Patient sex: M
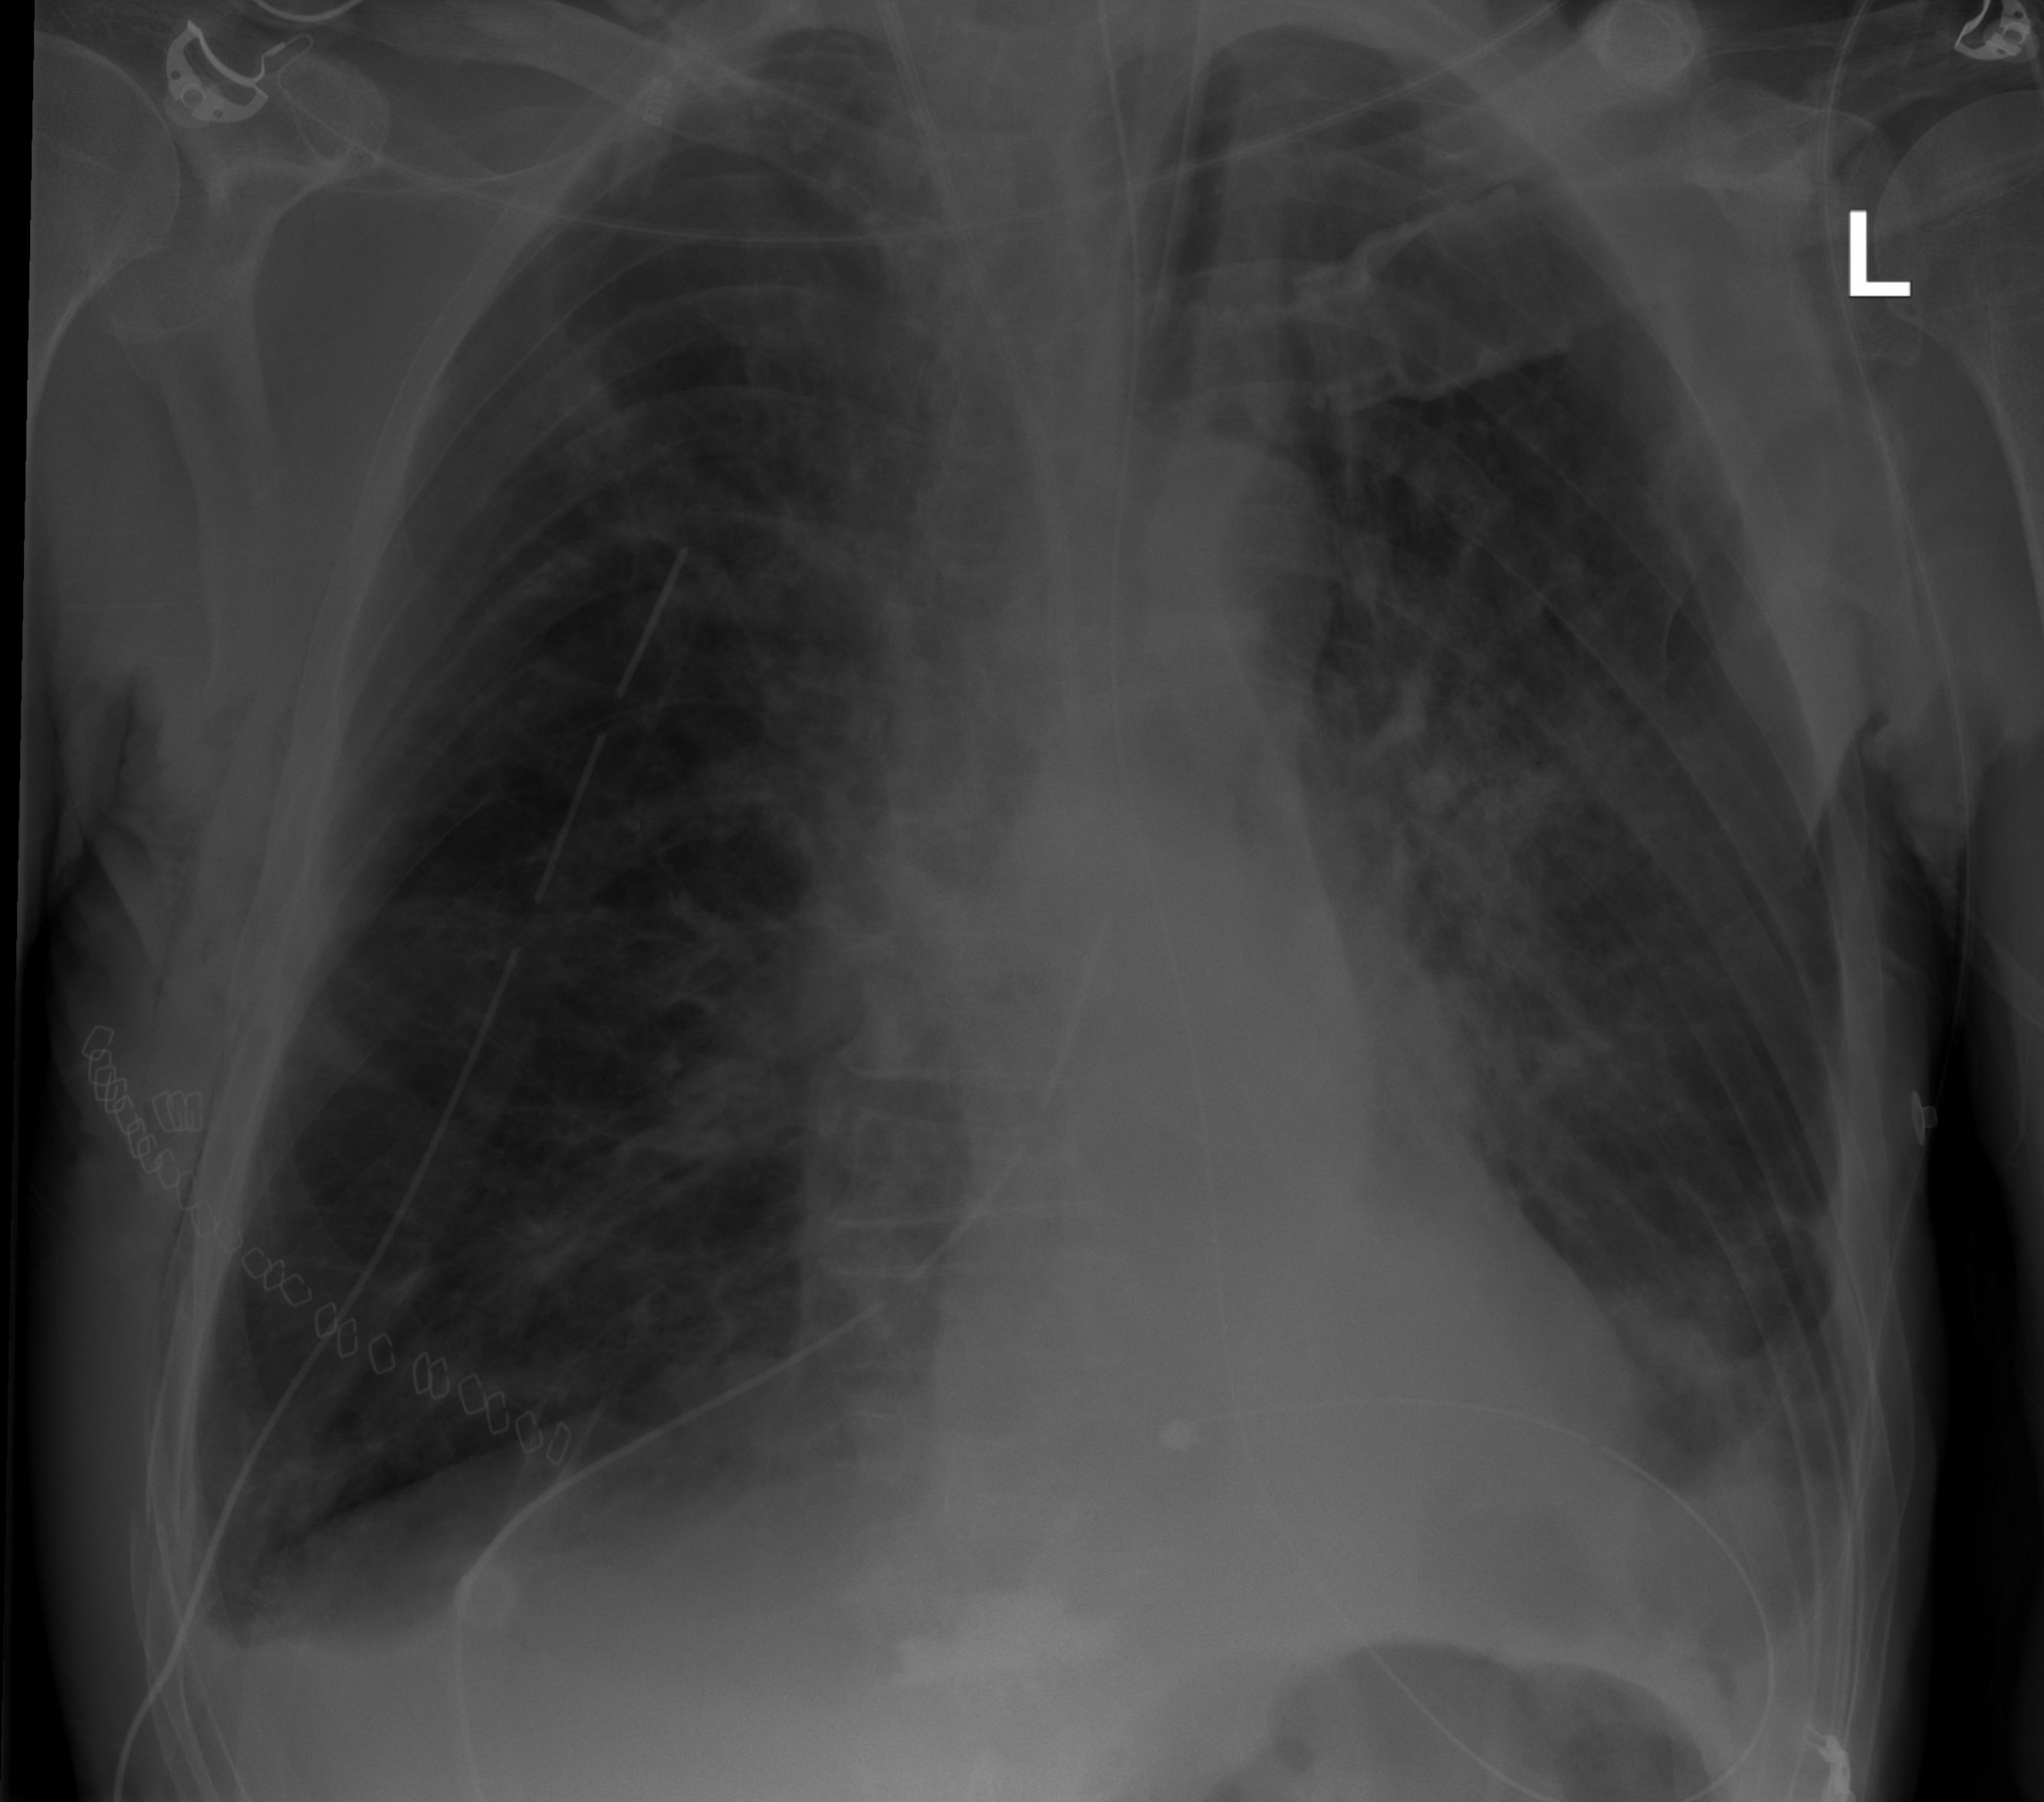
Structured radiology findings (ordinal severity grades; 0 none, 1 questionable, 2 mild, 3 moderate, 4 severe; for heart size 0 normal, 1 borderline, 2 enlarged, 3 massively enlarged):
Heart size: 0
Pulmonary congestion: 2
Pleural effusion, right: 2
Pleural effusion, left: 1
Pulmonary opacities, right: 2
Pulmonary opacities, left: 3
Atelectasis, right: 2
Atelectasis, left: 2